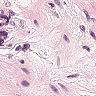
Metastatic tissue present: no